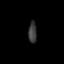
Tissue: lung
Cell type: Epithelial cells
Senescence score: 0.1545
Nuclear area (px): 174
Mean DAPI intensity: 58.236